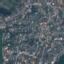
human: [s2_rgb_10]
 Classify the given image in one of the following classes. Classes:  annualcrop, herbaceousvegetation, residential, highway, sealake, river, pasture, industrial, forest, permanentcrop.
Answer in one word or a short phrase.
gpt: Residential